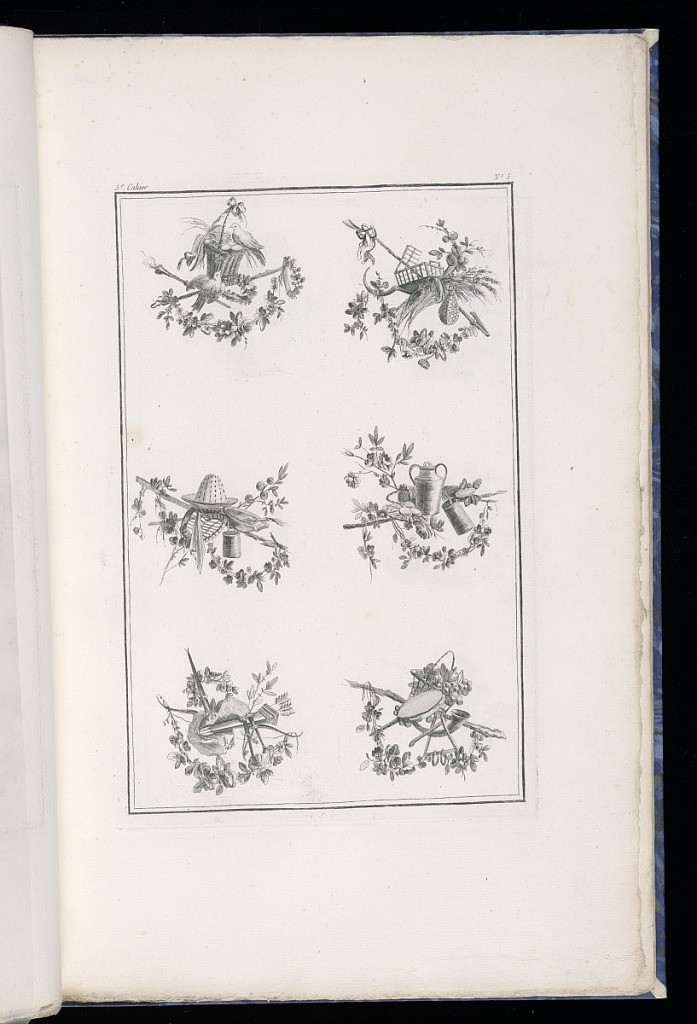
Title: Trophy Designs
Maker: Pierre Ranson, French, 1736–1786
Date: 1777–79
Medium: Etching on paper
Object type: Print
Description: Six designs for pastoral trophies incorporating leaves, flowers, fruit, baskets, birds, birdcage, eggs, flaming torch, wheat, sickle, jug, tambourine, horn, grapes, bow, quiver of arrows, and a bagpipe or musette. The plate is numbered.